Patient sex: M
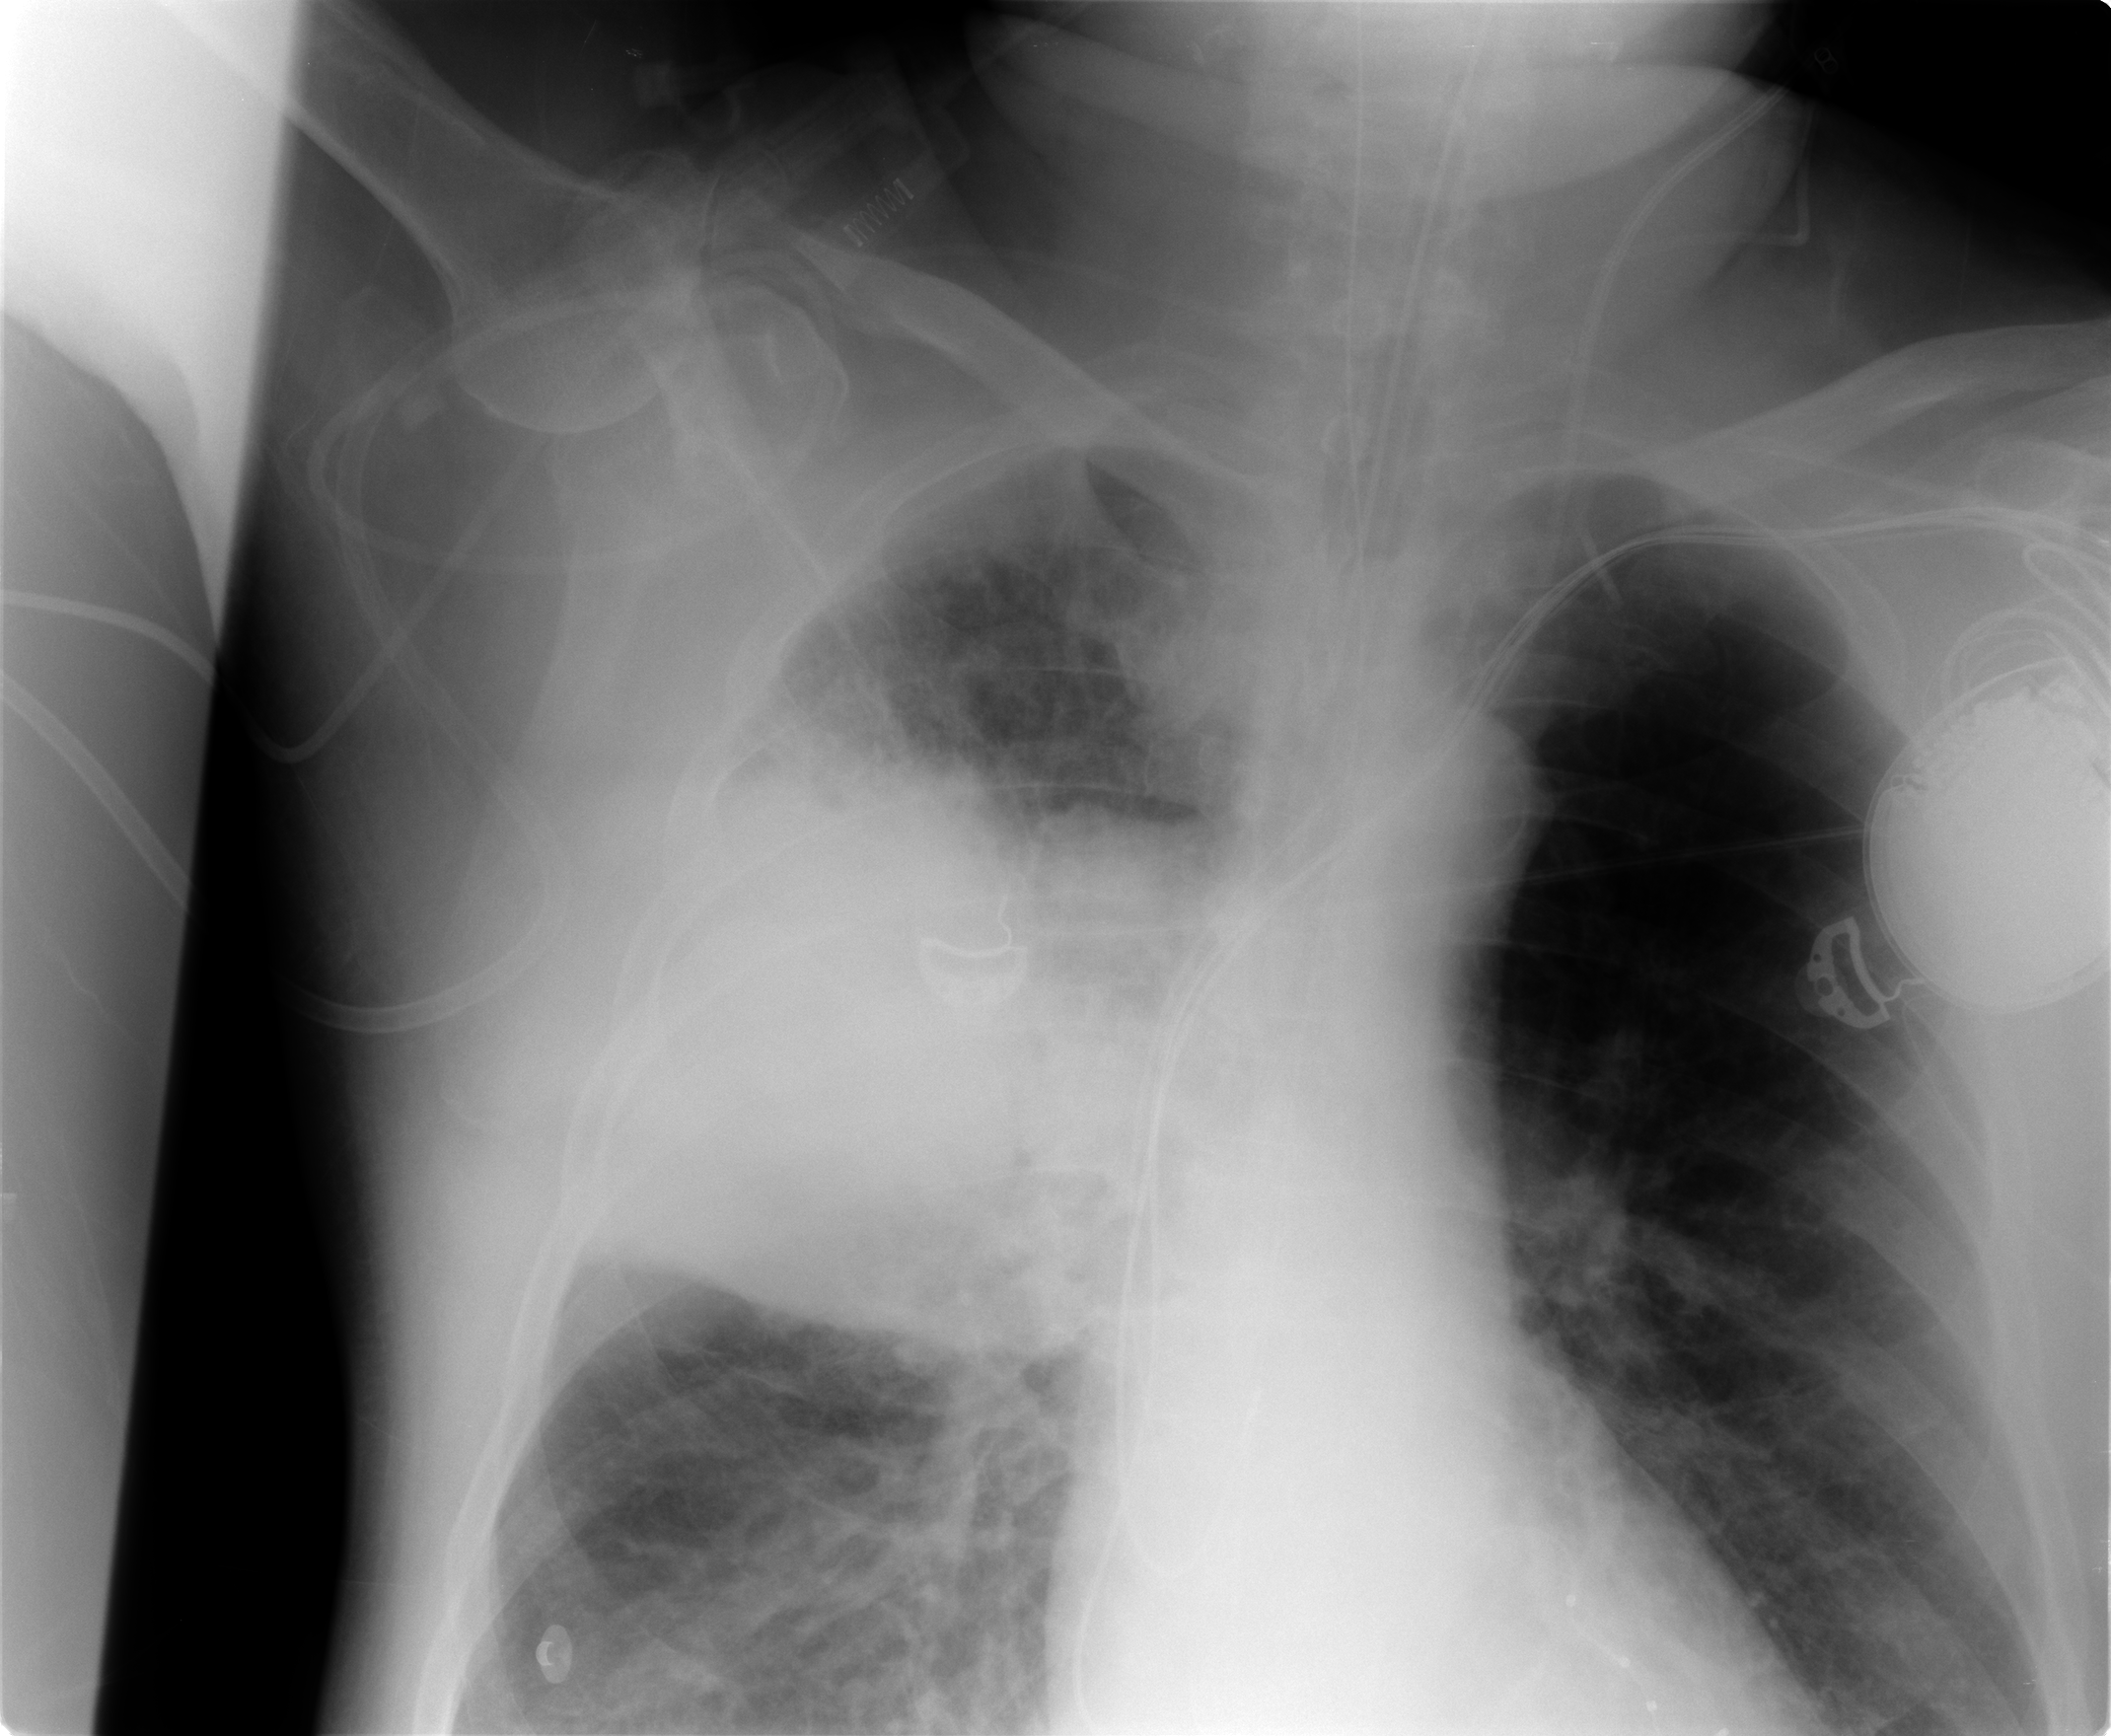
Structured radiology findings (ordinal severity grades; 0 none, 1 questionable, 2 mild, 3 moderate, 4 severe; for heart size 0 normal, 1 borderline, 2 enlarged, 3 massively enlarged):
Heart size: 0
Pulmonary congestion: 0
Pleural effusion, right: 1
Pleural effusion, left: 0
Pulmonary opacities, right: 4
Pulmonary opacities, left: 0
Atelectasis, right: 4
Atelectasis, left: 0